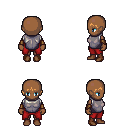
a pixel art fantasy rpg character, female body template, human, dark skin, steel chest armor, red pants, plain hairstyle, leather bracers, brown shoes, four views (front, back, left, right), 2x2 character sprite sheet, small pixel art, hard edges, no anti-aliasing